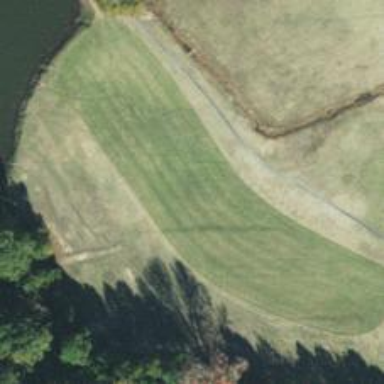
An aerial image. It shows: View of golf hole.